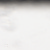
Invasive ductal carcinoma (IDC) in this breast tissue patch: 0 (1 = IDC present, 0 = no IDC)